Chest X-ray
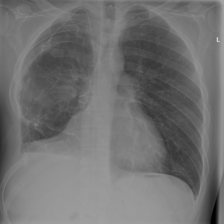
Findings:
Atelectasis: negative
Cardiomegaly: negative
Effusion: negative
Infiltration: negative
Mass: negative
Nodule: positive
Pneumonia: negative
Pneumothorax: negative
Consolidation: negative
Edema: negative
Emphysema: negative
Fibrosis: negative
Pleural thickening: negative
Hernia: negative